Question: I've been trying to replicate this border for hours without success:

Any idea on how to do this?
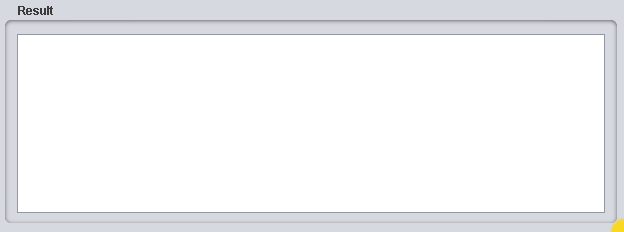
Answer: This is Borders from SwingX (some older version), but I can't found this older repository right now
by using this Image (cuold be colorized with un_belivable Colors and required another classes Painter and???)

'''
private static class RoundedBorder implements Border {
private static BufferedImage img;
static {
try {
img = ImageIO.read(RoundedBorder.class.getResource("resources/border.png"));
} catch (Exception e) {
}
}
private static final Insets SPACE_INSETS = new Insets(5, 5, 5, 5);
private static final Insets INSETS = new Insets(SPACE_INSETS.top + 10, SPACE_INSETS.left + 10, SPACE_INSETS.bottom + 10, SPACE_INSETS.right + 10);
@Override
public Insets getBorderInsets(Component c) {
return INSETS;
}
@Override
public boolean isBorderOpaque() {
return false;
}
@Override
public void paintBorder(Component c, Graphics g, int x, int y, int width, int height) {
((Graphics2D) g).setRenderingHint(RenderingHints.KEY_TEXT_ANTIALIASING, RenderingHints.VALUE_TEXT_ANTIALIAS_ON);
Rectangle b = new Rectangle(x + SPACE_INSETS.left, y + SPACE_INSETS.top, width - (SPACE_INSETS.left + SPACE_INSETS.right + 1),
height - (SPACE_INSETS.top + SPACE_INSETS.bottom + 1));//top
g.drawImage(img, b.x, b.y, b.x + 10, b.y + 10, 0, 0, 10, 10, null);
g.drawImage(img, b.x + 10, b.y, b.x + b.width - 10, b.y + 10, 11, 0, 12, 10, null);
g.drawImage(img, b.x + b.width - 10, b.y, b.x + b.width, b.y + 10, 22, 0, 32, 10, null);// bottom
g.drawImage(img, b.x, b.y + b.height - 10, b.x + 10, b.y + b.height, 0, 22, 10, 32, null);
g.drawImage(img, b.x + 10, b.y + b.height - 10, b.x + b.width - 10, b.y + b.height, 11, 22, 12, 32, null);
g.drawImage(img, b.x + b.width - 10, b.y + b.height - 10, b.x + b.width, b.y + b.height, 22, 22, 32, 32, null);// left
g.drawImage(img, b.x, b.y + 10, b.x + 10, b.y + b.height - 10, 0, 11, 10, 12, null);// right
g.drawImage(img, b.x + b.width - 10, b.y + 10, b.x + b.width, b.y + b.height - 10, 22, 11, 32, 12, null);// fill
g.drawImage(img, b.x + 10, b.y + 10, b.x + b.width - 10, b.y + b.height - 10, 15, 15, 16, 16, null);
}
}
'''